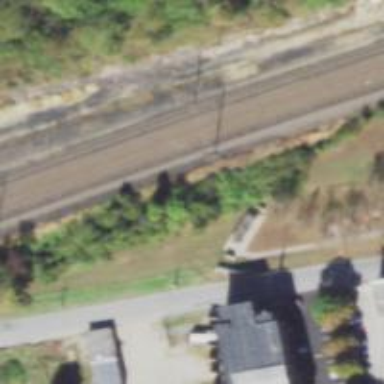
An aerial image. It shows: Abandoned railway spur on abandoned bridge.